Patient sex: F
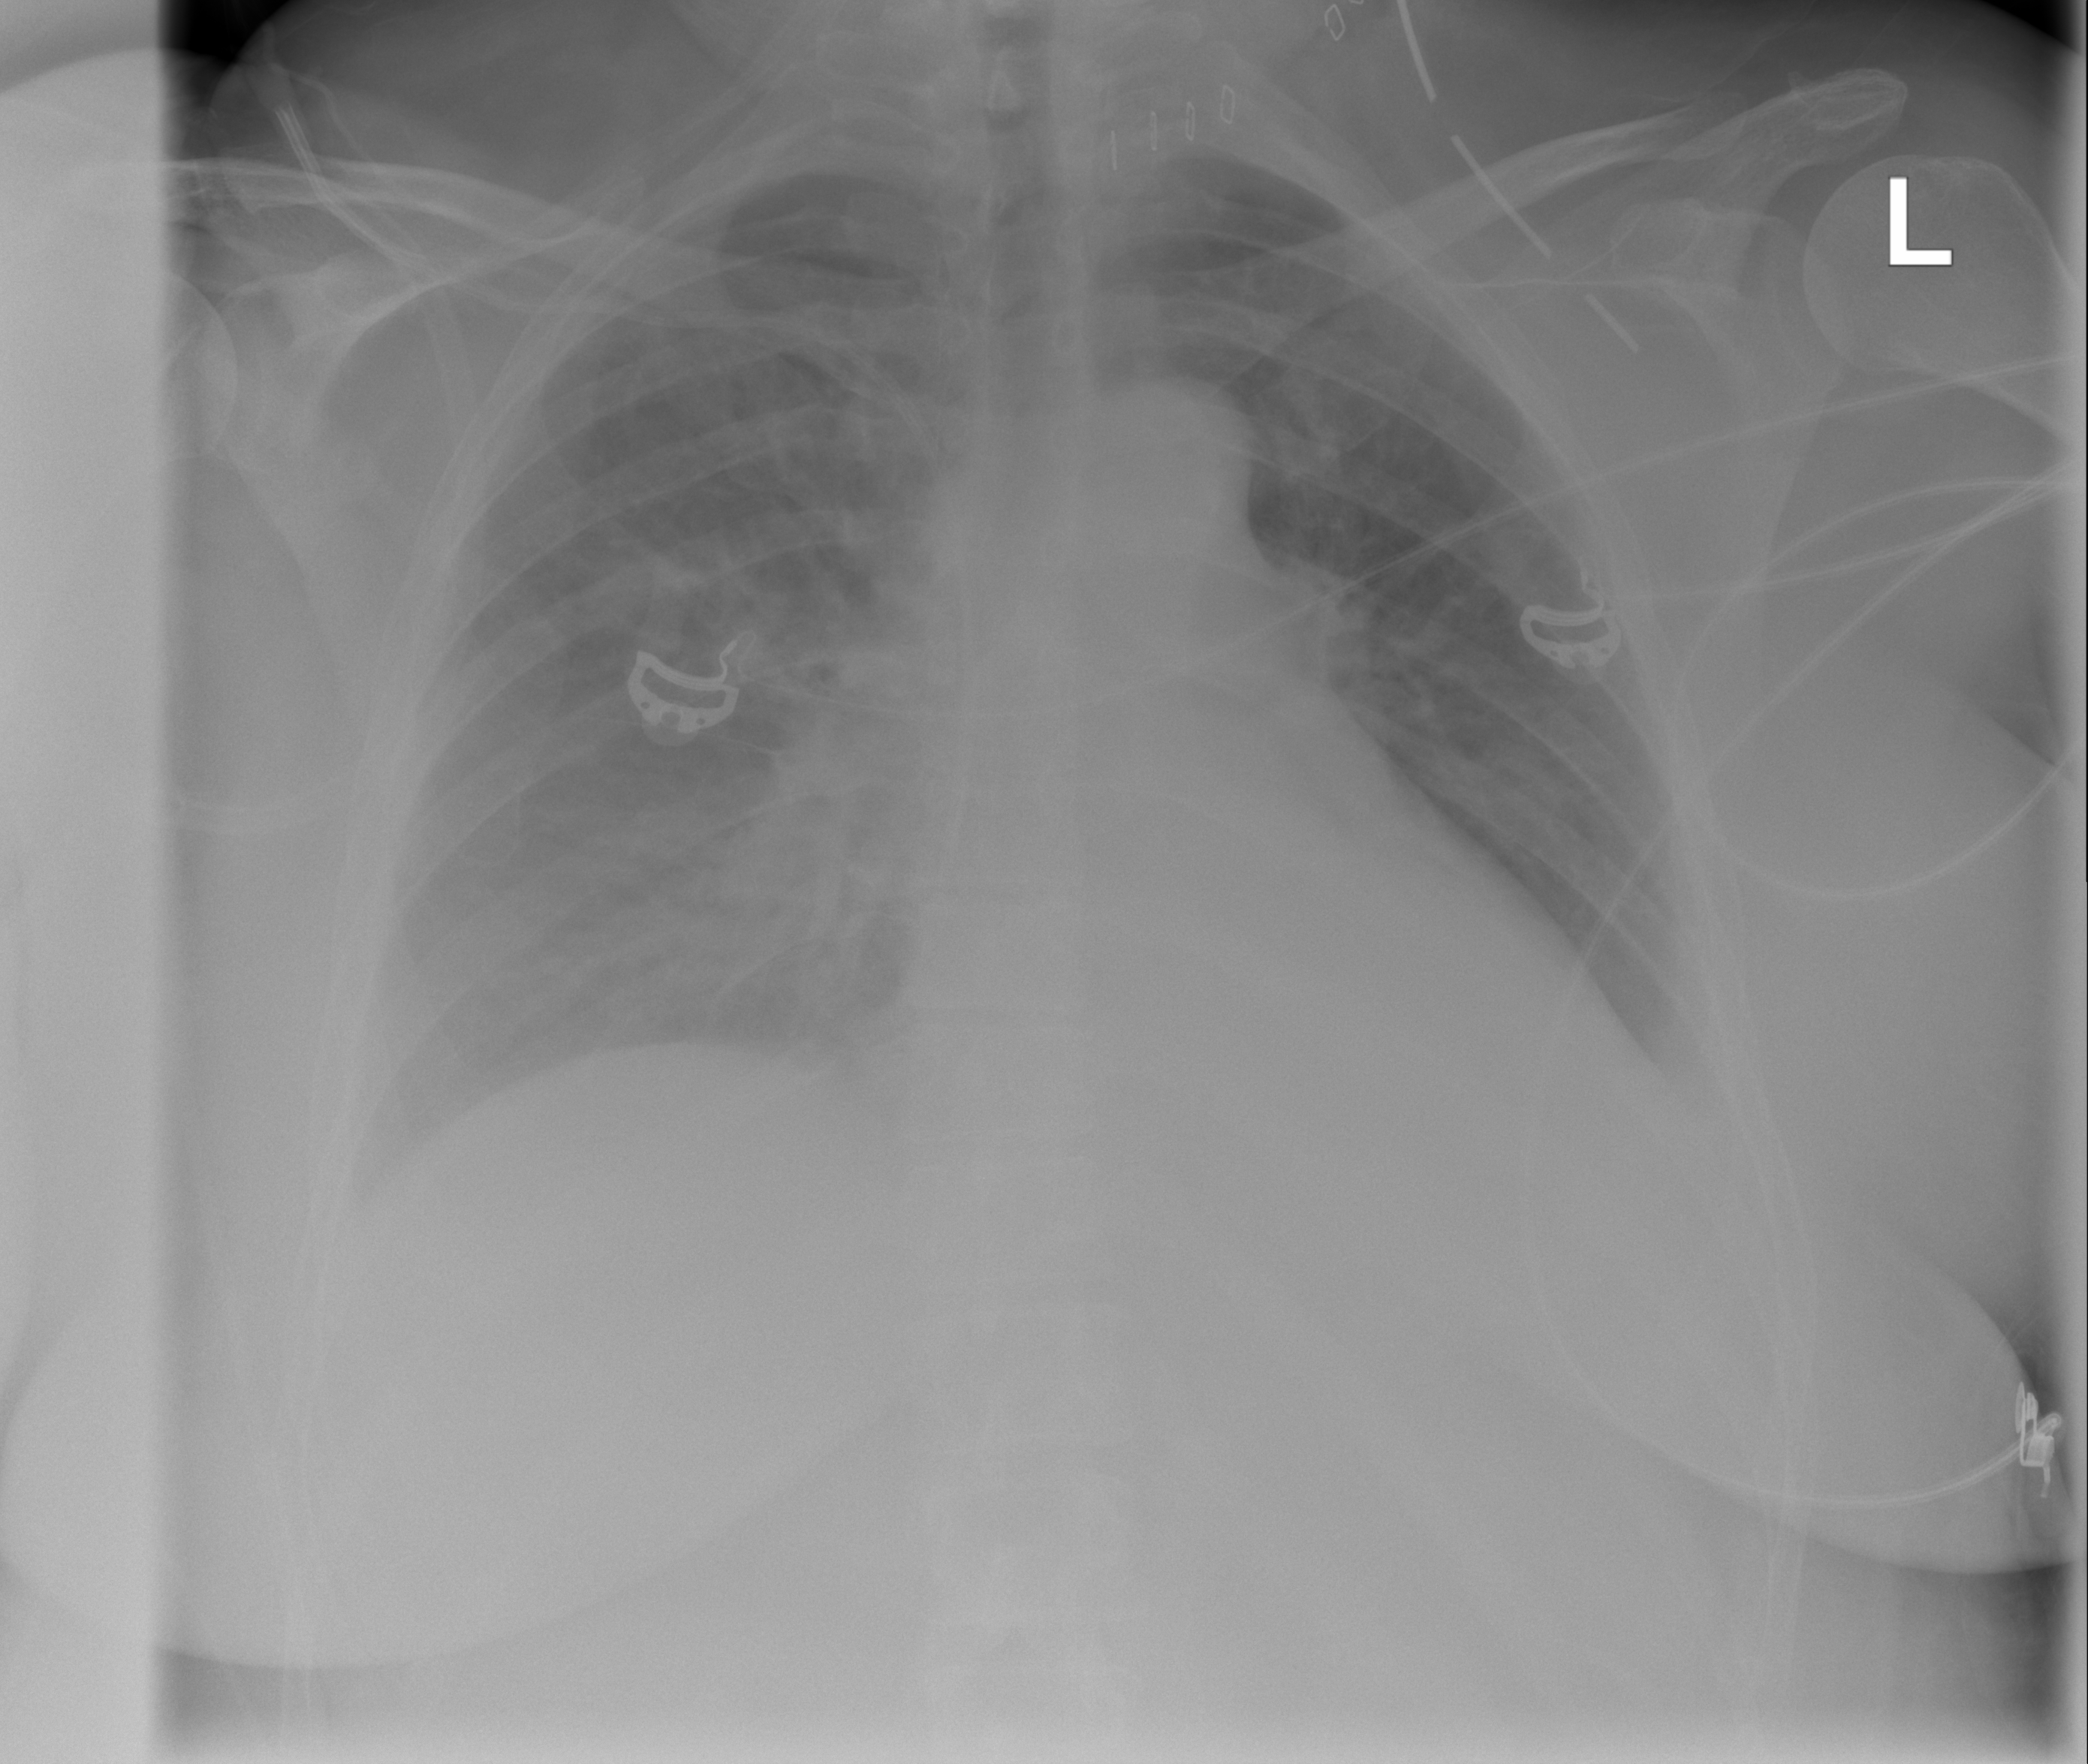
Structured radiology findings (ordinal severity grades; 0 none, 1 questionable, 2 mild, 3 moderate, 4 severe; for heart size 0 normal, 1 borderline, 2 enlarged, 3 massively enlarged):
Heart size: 0
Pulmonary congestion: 0
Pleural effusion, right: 0
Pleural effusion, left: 2
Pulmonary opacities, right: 0
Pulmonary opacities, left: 0
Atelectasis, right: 0
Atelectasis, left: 2